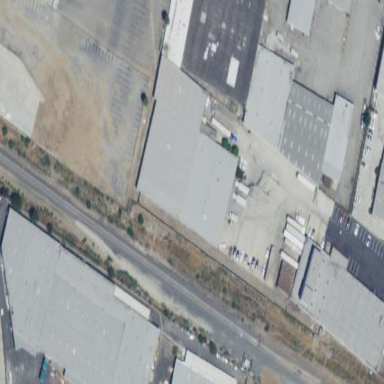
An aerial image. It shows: Warehouse building.